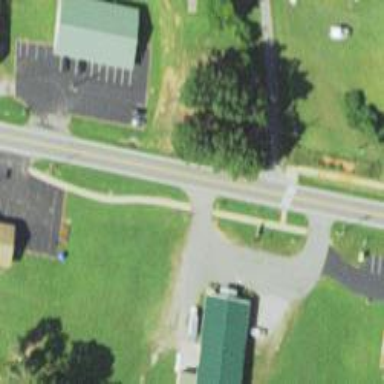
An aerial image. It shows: Asphalt footpath with unmarked crossing.